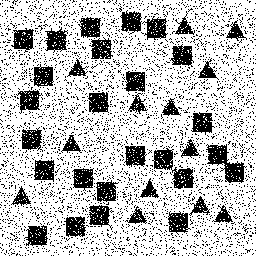
Squares: 25
Triangles: 13
Stars: 0
Total shapes: 38